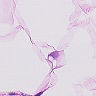
Metastatic tissue present: no